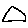
Label: triangle